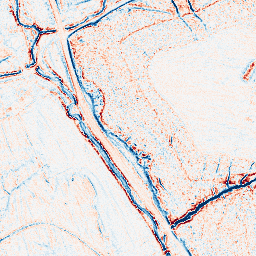
Category: edge_preserving
Decomposition family: anisotropic_diffusion
Decomposition parameters: iterations: 20
kappa: 30
gamma: 0.05
Upsampling method: quintic
Upsampling parameters: scale: 4
Upsampling scale: 4